Question: I want to keep Div 1,2 and 3 on left side in Bootstrap(or without bootstrap) , but when I add text to div1 or height increases , div3 goes to right side(I want to keep div3 on the left side).
This is a <URL>

Text3(div3) should be on the left side.
I also added 'float:left;' to divs but it didn't work.
How can I fix this?
HTML
'''
<div class="container">
<div class="col-md-6">
Text 1 .Text 1 .Text 1 .Text 1 .Text 1 .Text 1 .
Text 1 .Text 1 .Text 1 .Text 1 .Text 1 .Text 1 .Text 1 .Text 1 .Text 1 .
Text 1 .Text 1 .Text 1 .Text 1 .Text 1 .Text 1 .Text 1 .Text 1 .Text 1 .
Text 1 .Text 1 .Text 1 .Text 1 .Text 1 .Text 1 .Text 1 .Text 1 .Text 1 .
Text 1 .Text 1 .Text 1 .Text 1 .Text 1 .Text 1 .Text 1 .Text 1 .Text 1 .
</div>
<div class="col-md-6">
Text 2 .Text 2 .Text 2 .Text 2 .Text 2 .Text 2 .
Text 2 .Text 2 .Text 2 .Text 2 .Text 2 .Text 2 .Text 2 .Text 2 .Text 2 .
Text 2 .Text 2 .Text 2 .Text 2 .Text 2 .Text 2 .Text 2 .Text 2 .Text 2 .
</div>
<div class="col-md-6">
Text 3 .Text 3 .Text 3 .Text 3 .Text 3 .Text 3 .
Text 3 .Text 3 .Text 3 .Text 3 .Text 3 .Text 3 .Text 3 .Text 3 .Text 3 .
Text 3 .Text 3 .Text 3 .Text 3 .Text 3 .Text 3 .Text 3 .Text 3 .Text 3 .
</div>
</div>
'''
CSS
'''
.container{
border:1px solid #ff0000;
}
.col-md-6{
float:left;
}
'''
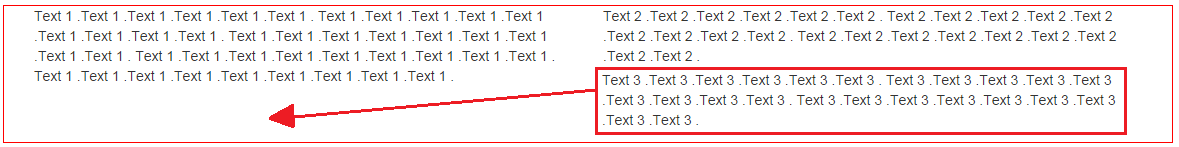
Answer: Simply use Bootstrap's '.row' class like this:
<URL>
'''
<div class="container">
<div class="row">
<div class="col-md-6">
Text 1 .Text 1 .Text 1 .Text 1 .Text 1 .Text 1 .
Text 1 .Text 1 .Text 1 .Text 1 .Text 1 .Text 1 .Text 1 .Text 1 .Text 1 .
Text 1 .Text 1 .Text 1 .Text 1 .Text 1 .Text 1 .Text 1 .Text 1 .Text 1 .
Text 1 .Text 1 .Text 1 .Text 1 .Text 1 .Text 1 .Text 1 .Text 1 .Text 1 .
Text 1 .Text 1 .Text 1 .Text 1 .Text 1 .Text 1 .Text 1 .Text 1 .Text 1 .
</div>
<div class="col-md-6">
Text 2 .Text 2 .Text 2 .Text 2 .Text 2 .Text 2 .
Text 2 .Text 2 .Text 2 .Text 2 .Text 2 .Text 2 .Text 2 .Text 2 .Text 2 .
Text 2 .Text 2 .Text 2 .Text 2 .Text 2 .Text 2 .Text 2 .Text 2 .Text 2 .
</div>
</div>
<div class="row">
<div class="col-md-6">
Text 3 .Text 3 .Text 3 .Text 3 .Text 3 .Text 3 .
Text 3 .Text 3 .Text 3 .Text 3 .Text 3 .Text 3 .Text 3 .Text 3 .Text 3 .
Text 3 .Text 3 .Text 3 .Text 3 .Text 3 .Text 3 .Text 3 .Text 3 .Text 3 .
</div>
</div>
</div>
'''